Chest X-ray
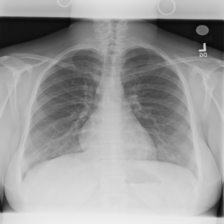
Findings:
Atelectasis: negative
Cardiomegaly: negative
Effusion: negative
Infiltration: negative
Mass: negative
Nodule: negative
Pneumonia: negative
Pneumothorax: negative
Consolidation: negative
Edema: negative
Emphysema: negative
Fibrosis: negative
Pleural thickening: negative
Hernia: negative